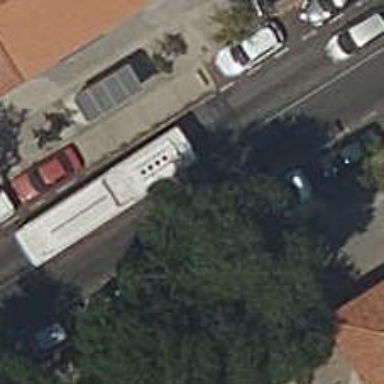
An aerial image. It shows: Public transport stop position.